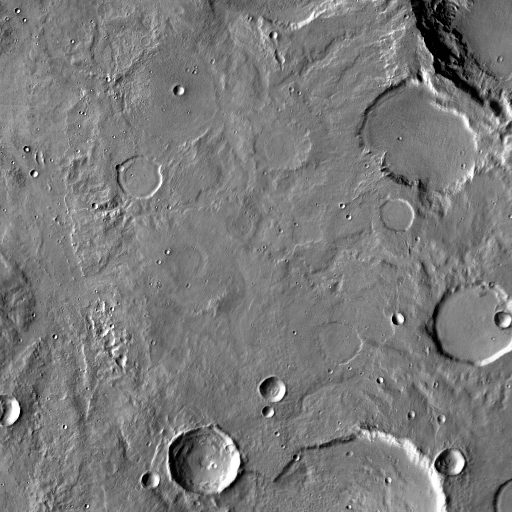
Crater classes present: Background, Other, Layered, Buried, Secondary